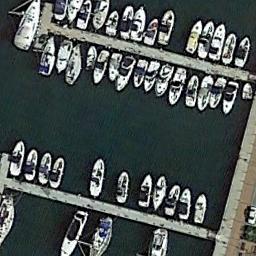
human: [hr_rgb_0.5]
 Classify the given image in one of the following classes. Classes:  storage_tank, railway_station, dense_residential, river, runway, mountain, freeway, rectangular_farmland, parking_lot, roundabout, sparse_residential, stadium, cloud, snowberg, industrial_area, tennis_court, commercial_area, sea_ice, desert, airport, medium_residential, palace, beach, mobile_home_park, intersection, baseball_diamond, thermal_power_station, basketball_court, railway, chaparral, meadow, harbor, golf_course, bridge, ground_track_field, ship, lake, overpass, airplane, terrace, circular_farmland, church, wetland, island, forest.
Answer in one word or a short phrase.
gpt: harbor